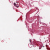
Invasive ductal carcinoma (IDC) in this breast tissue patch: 0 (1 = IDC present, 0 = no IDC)